Question: I was trying to find good JS Plugin that will help me to generate HTML '<table />' structure and fill it with data.
I found <URL>, but unfortunately I don't see any useful examples or documentation on plugin's official website, nor any 3rd party websites that I can look into.
I created a 'function()' that will generate some random data for me, that I will be using in this demo sample. Stored JSON template within variable that I will be using for and created one '<div />' with an ID that will be used for parsing JSON generated data using this plugin.
'''
// Demo function to generate random content
// ->
function generateChartData() {
for (var i = 0; i < 5; i++) {
var file_id = Math.floor(Math.random() * 90000) + 10000,
file_name = 'Dummy File ' + Math.floor(Math.random() * 20) + 30 + '.zip',
file_clicks = Math.round(Math.random() * 480) + 820,
file_downloads = Math.round(Math.random() * 160) + 420,
file_conversion = (file_clicks / file_downloads).toFixed(2),
file_profit = Math.round(Math.random() * 120) + 310,
file_cpa = (file_profit / file_downloads).toFixed(2),
file_epc = (file_profit / file_clicks).toFixed(2);
chartData.push({
file_id: file_id,
file_name: file_name,
file_clicks: file_clicks,
file_downloads: file_downloads,
file_conversion: file_conversion,
file_cpa: file_cpa,
file_epc: file_epc,
file_profit: file_profit
});
}
// create variables but no values
var total_clicks, total_downloads, total_conversion, total_profit, total_cpa, total_epc;
}
// <-
// Create html template for further json parsing
var template = {
"tag": "table",
"class": "table table-striped table-hover",
"children": [
{
"tag": "thead",
"id": "json-head",
"children": [
{
"tag": "tr",
"children": [
{
"tag": "th",
"html": "ID"
},
{
"tag": "th",
"html": "File Name"
},
{
"tag": "th",
"html": "Clicks"
},
{
"tag": "th",
"html": "Downloads"
},
{
"tag": "th",
"html": "Conversion"
},
{
"tag": "th",
"html": "Average CPA"
},
{
"tag": "th",
"html": "EPC"
},
{
"tag": "th",
"html": "Profit"
}
]
}
]
},
{
"tag": "tbody",
"id": "json-body",
"children": [
{
"tag": "tr",
"children": [
{
"tag": "td",
"html": "${file_id}"
},
{
"tag": "td",
"html": "${file_name}"
},
{
"tag": "td",
"html": "${file_clicks}"
},
{
"tag": "td",
"html": "${file_downloads}"
},
{
"tag": "td",
"html": "${file_conversion}"
},
{
"tag": "td",
"html": "${file_cpa}"
},
{
"tag": "td",
"html": "${file_epc}"
},
{
"tag": "td",
"html": "${file_profit}"
}
]
}
]
},
{
"tag": "tfoot",
"id": "json-foot",
"children": [
{
"tag": "tr",
"children": [
{
"tag": "td",
"colspan": "2",
"html": "Total / Average"
},
{
"tag": "td",
"html": "${total_clicks}"
},
{
"tag": "td",
"html": "${total_downloads}"
},
{
"tag": "td",
"html": "${total_conversion}"
},
{
"tag": "td",
"html": "${total_cpa}"
},
{
"tag": "td",
"html": "${total_epc}"
},
{
"tag": "td",
"html": "${total_profit}"
}
]
}
]
}
]
};
// Empty array for json data
var chartData = [];
// Calling DEMO function to generate json data
generateChartData();
// Parse json data and generate html
$("#json-parse").json2html(chartData, template);
'''
However, you will probably noticed that something is wrong with my template or call. It creates invalid table and generates table for each JSON data parsing. So unfortunately that is not something that I wanted.
My thought is to create following template and parse required information into '<tbody />' & '<tfoot />' but not to create them all over again.
'''
<table class="table table-striped table-hover">
<thead id="json-head">
<tr>
<th>ID</th>
<th>File Name</th>
<th>Clicks</th>
<th>Downloads</th>
<th>Conversion</th>
<th>Average CPA</th>
<th>EPC</th>
<th>Profit</th>
</tr>
</thead>
<tbody id="json-body">
<tr>
<td>${file_id}</td>
<td>${file_name}</td>
<td>${file_clicks}</td>
<td>${file_downloads}</td>
<td>${file_conversion}</td>
<td>${file_cpa}</td>
<td>${file_epc}</td>
<td>${file_profit}</td>
</tr>
</tbody>
<tfoot id="json-foot">
<tr>
<td colspan="2">Total / Average</td>
<td>${total_clicks}</td>
<td>${total_downloads}</td>
<td>${total_conversion}</td>
<td>${total_cpa}</td>
<td>${total_epc}</td>
<td>${total_profit}</td>
</tr>
</tfoot>
'''
I can't provide JSFiddle unfortunately, because I can't find any CDN for it. But here is Screenshot that will show you what the undesired outcome looks like.

I know it is my structure of JSON or the plugin call that I did not setup properly, but if you don't mind helping me out here. It's a real headache, but may help other users as well.
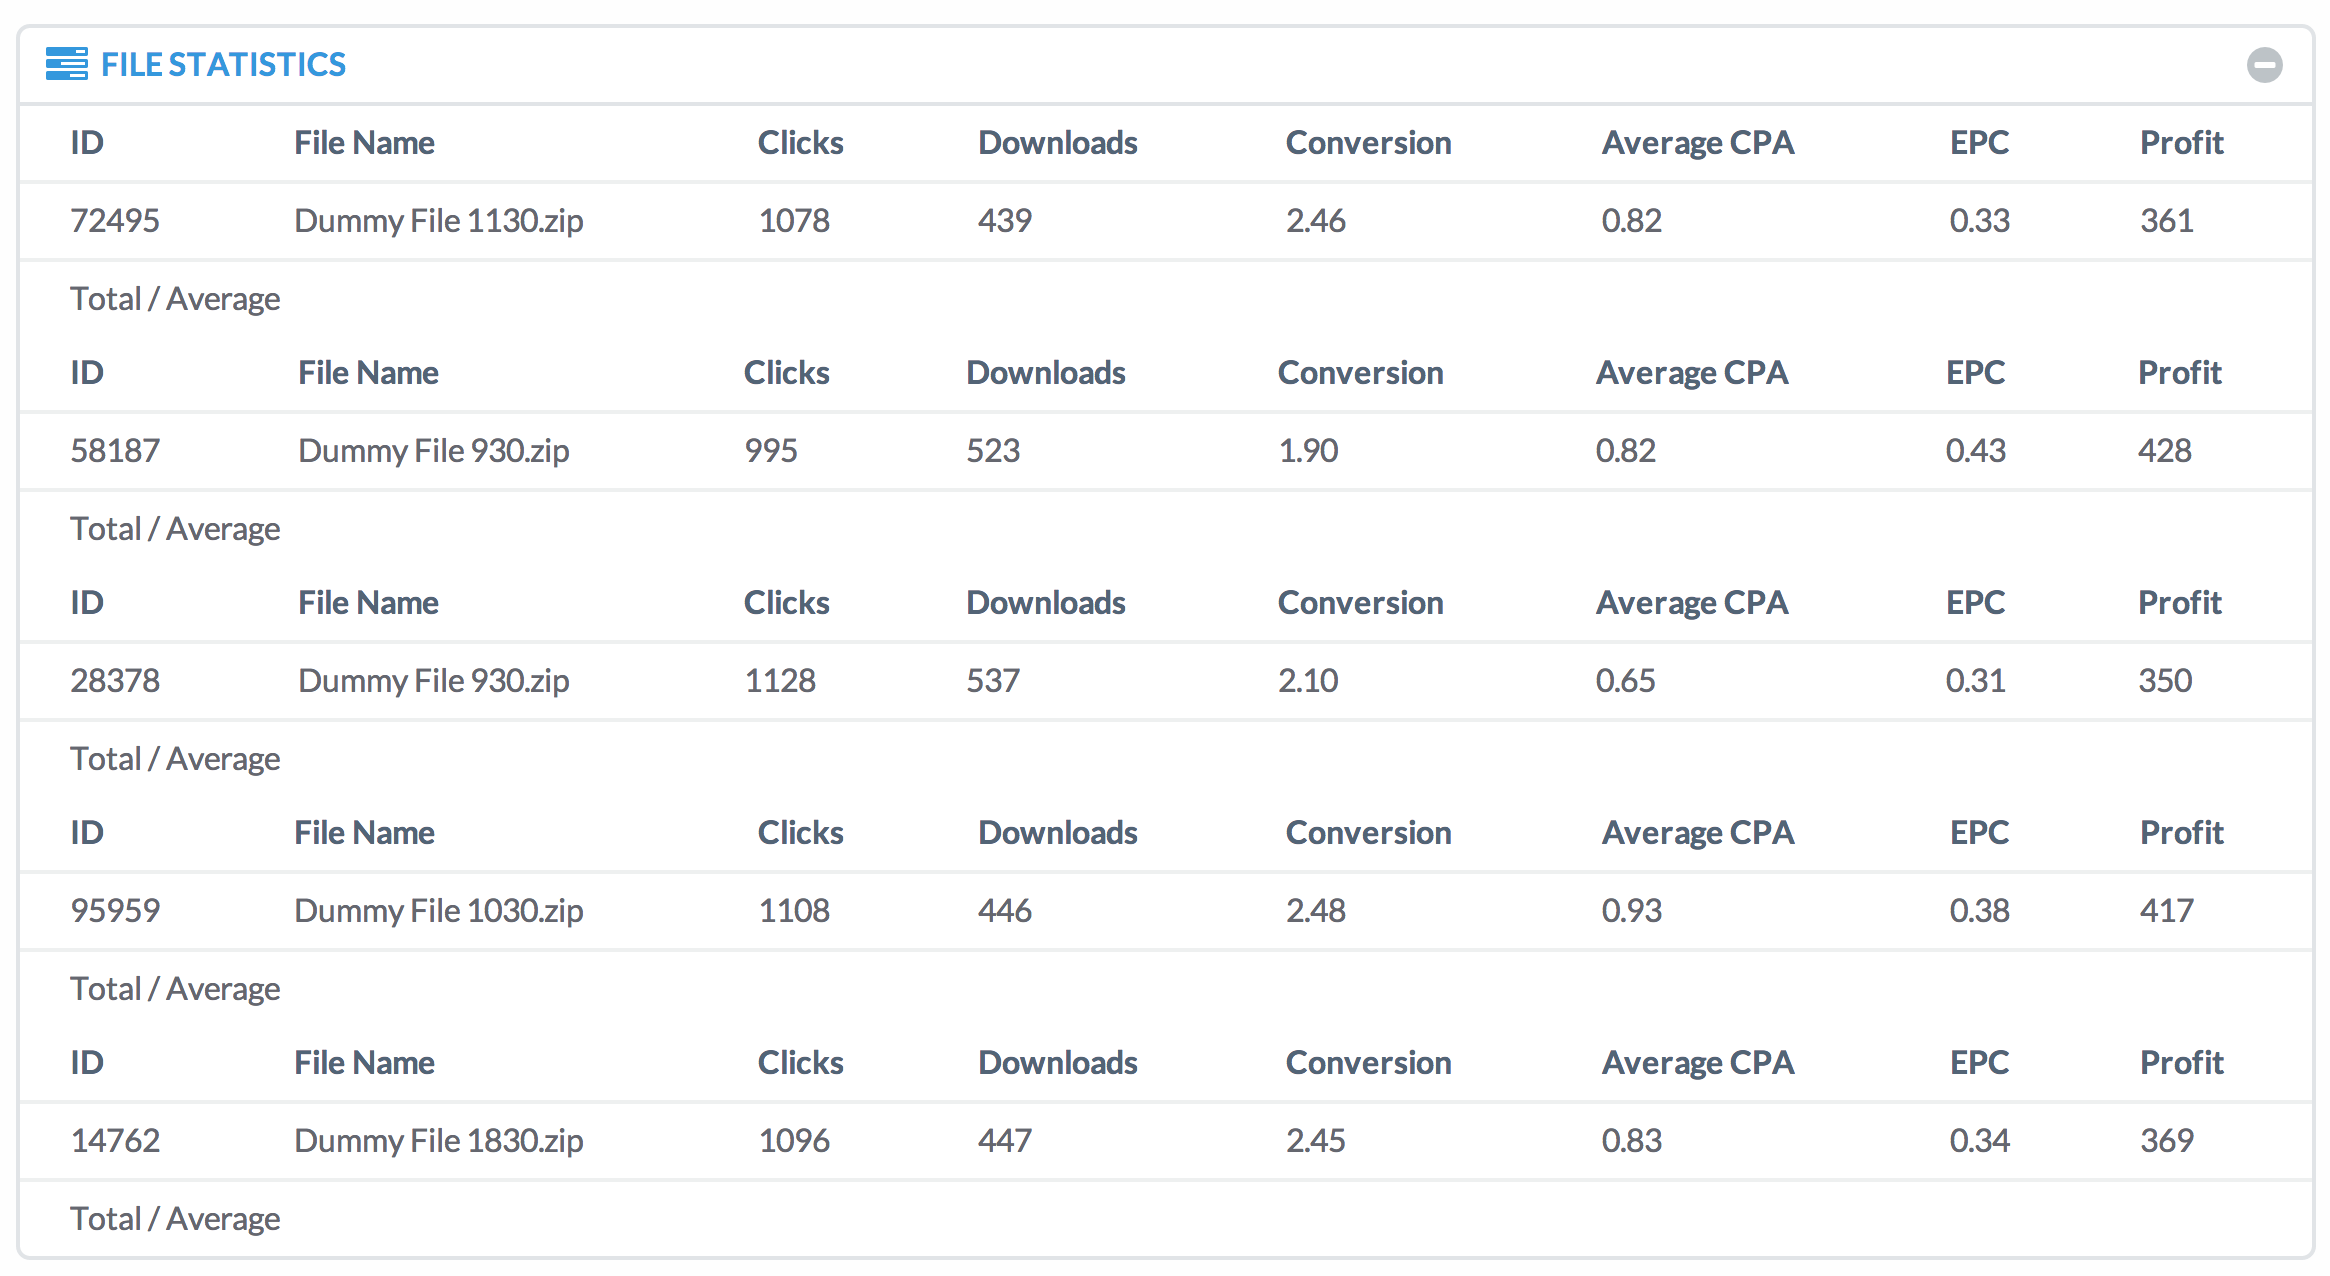
Answer: is generating your template inside a loop with counter that equals with your json object count. So the result which you see is not wrong. If you don't want to repeat header and footer, just use those as another template with an object array.
Thanks @Volune for <URL>.
'''
// Create html template for further json parsing
var headertemplate = {
"tag": "thead",
"id": "json-head",
"children": [
{
"tag": "tr",
"children": [
{
"tag": "th",
"html": "ID"
},
{
"tag": "th",
"html": "File Name"
},
{
"tag": "th",
"html": "Clicks"
},
{
"tag": "th",
"html": "Downloads"
},
{
"tag": "th",
"html": "Conversion"
},
{
"tag": "th",
"html": "Average CPA"
},
{
"tag": "th",
"html": "EPC"
},
{
"tag": "th",
"html": "Profit"
}
]
}
]
}
var footertemplate = {
"tag": "tfoot",
"id": "json-foot",
"children": [
{
"tag": "tr",
"children": [
{
"tag": "td",
"colspan": "2",
"html": "Total / Average"
},
{
"tag": "td",
"html": "${total_clicks}"
},
{
"tag": "td",
"html": "${total_downloads}"
},
{
"tag": "td",
"html": "${total_conversion}"
},
{
"tag": "td",
"html": "${total_cpa}"
},
{
"tag": "td",
"html": "${total_epc}"
},
{
"tag": "td",
"html": "${total_profit}"
}
]
}
]
}
var template = {
"tag": "table",
"class": "table table-striped table-hover",
"children": [
{
"tag": "tbody",
"id": "json-body",
"children": [
{
"tag": "tr",
"children": [
{
"tag": "td",
"html": "${file_id}"
},
{
"tag": "td",
"html": "${file_name}"
},
{
"tag": "td",
"html": "${file_clicks}"
},
{
"tag": "td",
"html": "${file_downloads}"
},
{
"tag": "td",
"html": "${file_conversion}"
},
{
"tag": "td",
"html": "${file_cpa}"
},
{
"tag": "td",
"html": "${file_epc}"
},
{
"tag": "td",
"html": "${file_profit}"
}
]
}
]
}
]
};
// Empty array for json data
var chartData = [];
// Calling DEMO function to generate json data
generateChartData();
// Parse json data and generate html
$("#json-parse").json2html(chartData[0], headertemplate);
$("#json-parse").json2html(chartData, template);
$("#json-parse").json2html(chartData[0], footertemplate); //use your total json object with one array inside, instead chartData[0];
'''